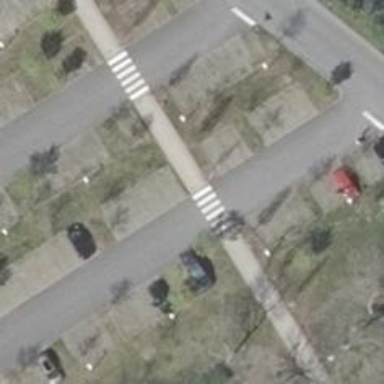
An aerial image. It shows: Uncontrolled zebra crossing on the road.